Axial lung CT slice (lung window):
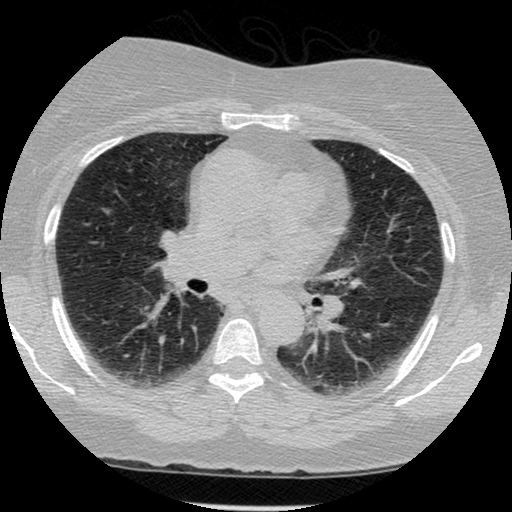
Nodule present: no